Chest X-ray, PA view. Patient: 76 years old, sex M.
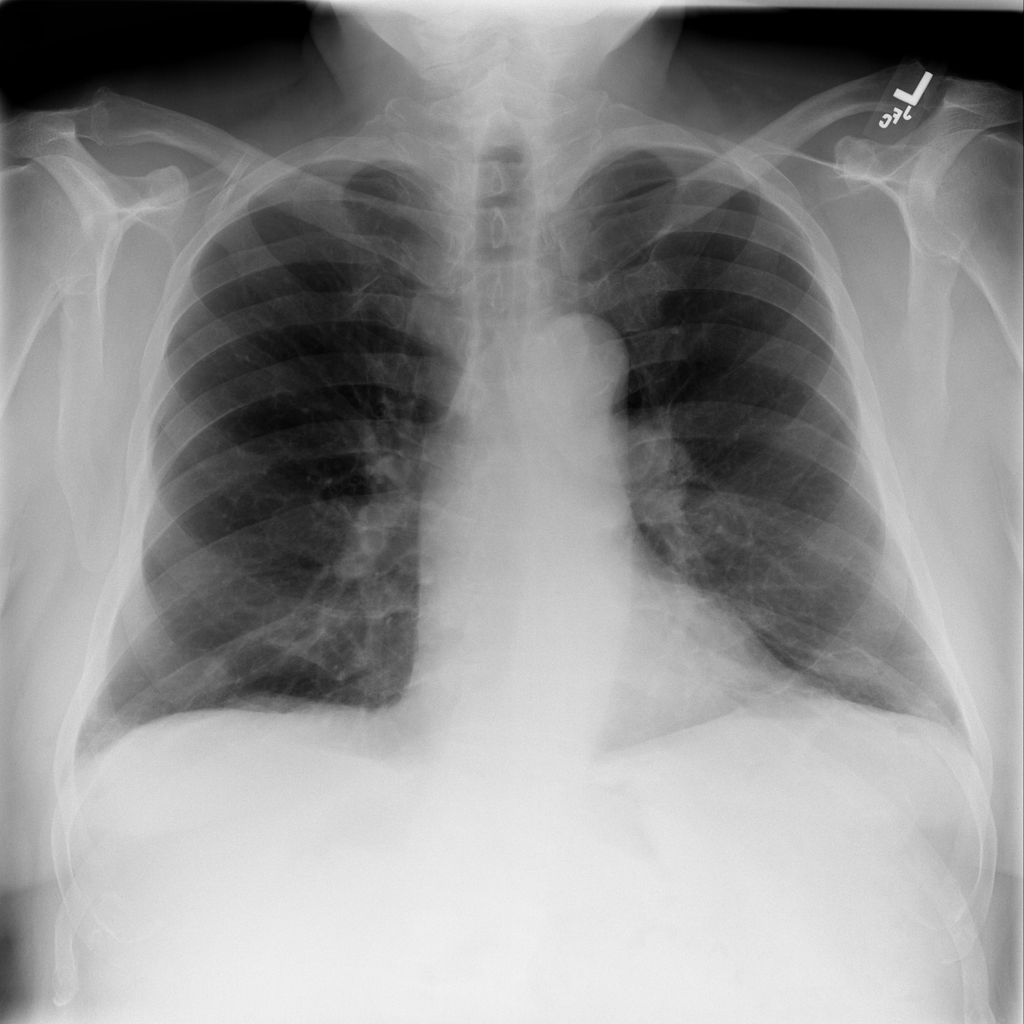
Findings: Atelectasis, Infiltration